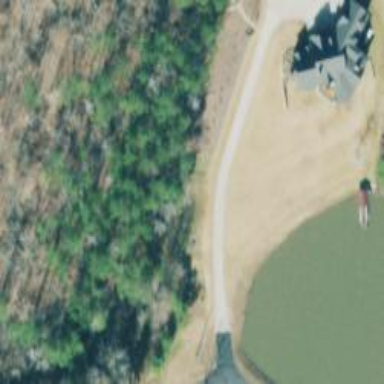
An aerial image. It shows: Driveway leading to service road.